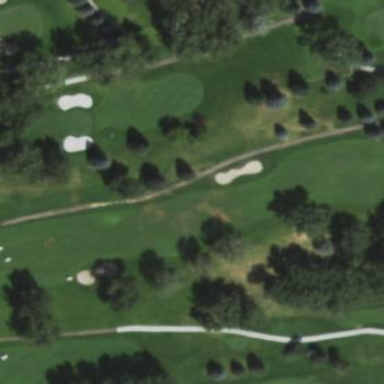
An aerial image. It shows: Golf fairway surrounded by grass.